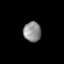
Tissue: skin
Cell type: Fibroblasts
Senescence score: 0.2425
Nuclear area (px): 346
Mean DAPI intensity: 140.867